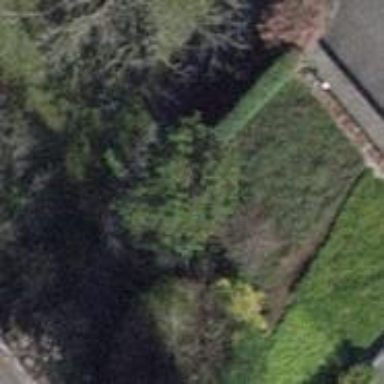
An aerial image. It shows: Shed building.